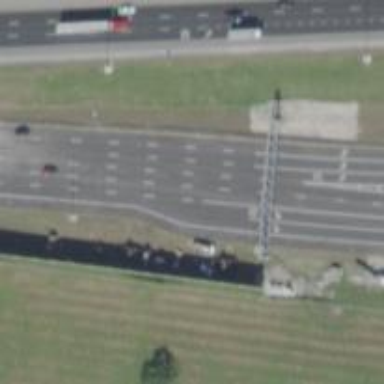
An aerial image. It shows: Toll gantry on the road.